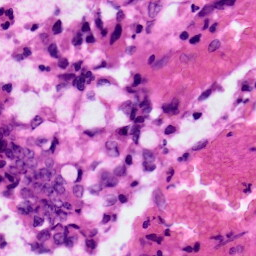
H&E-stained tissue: Colon